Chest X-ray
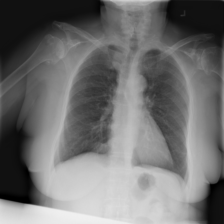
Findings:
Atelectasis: negative
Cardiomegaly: negative
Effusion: negative
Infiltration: negative
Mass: negative
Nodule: negative
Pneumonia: negative
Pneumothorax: negative
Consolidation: negative
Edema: negative
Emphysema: negative
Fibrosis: negative
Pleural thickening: negative
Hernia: negative